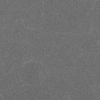
Atmospheric dust classification: dusty